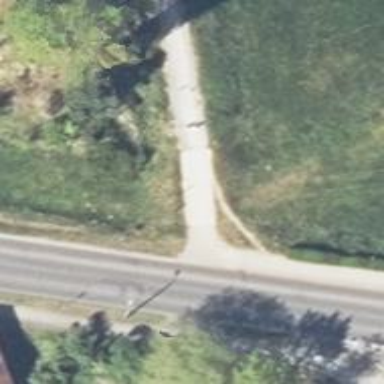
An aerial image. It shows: Grade1 cycleway.